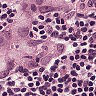
Metastatic tissue present: yes